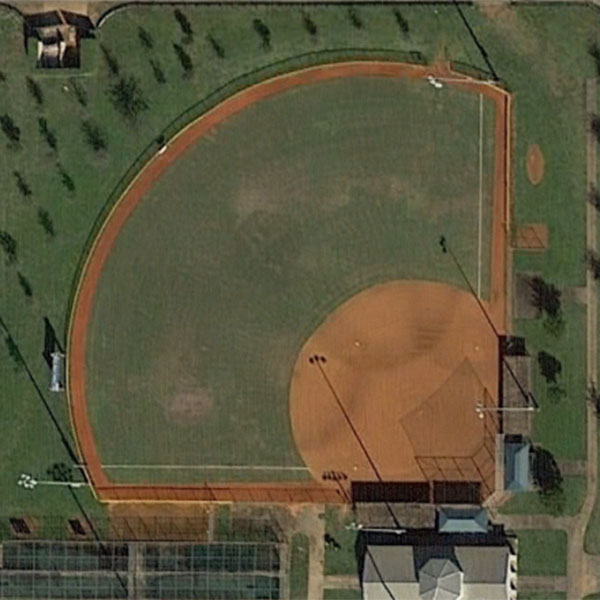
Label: BaseballField